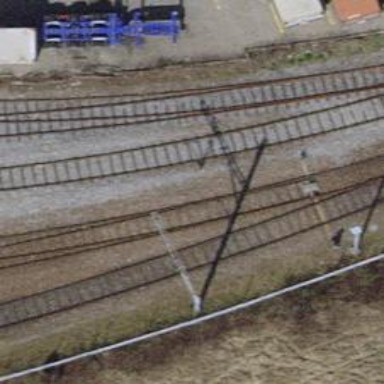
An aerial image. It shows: Single track railway in yard.